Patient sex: F
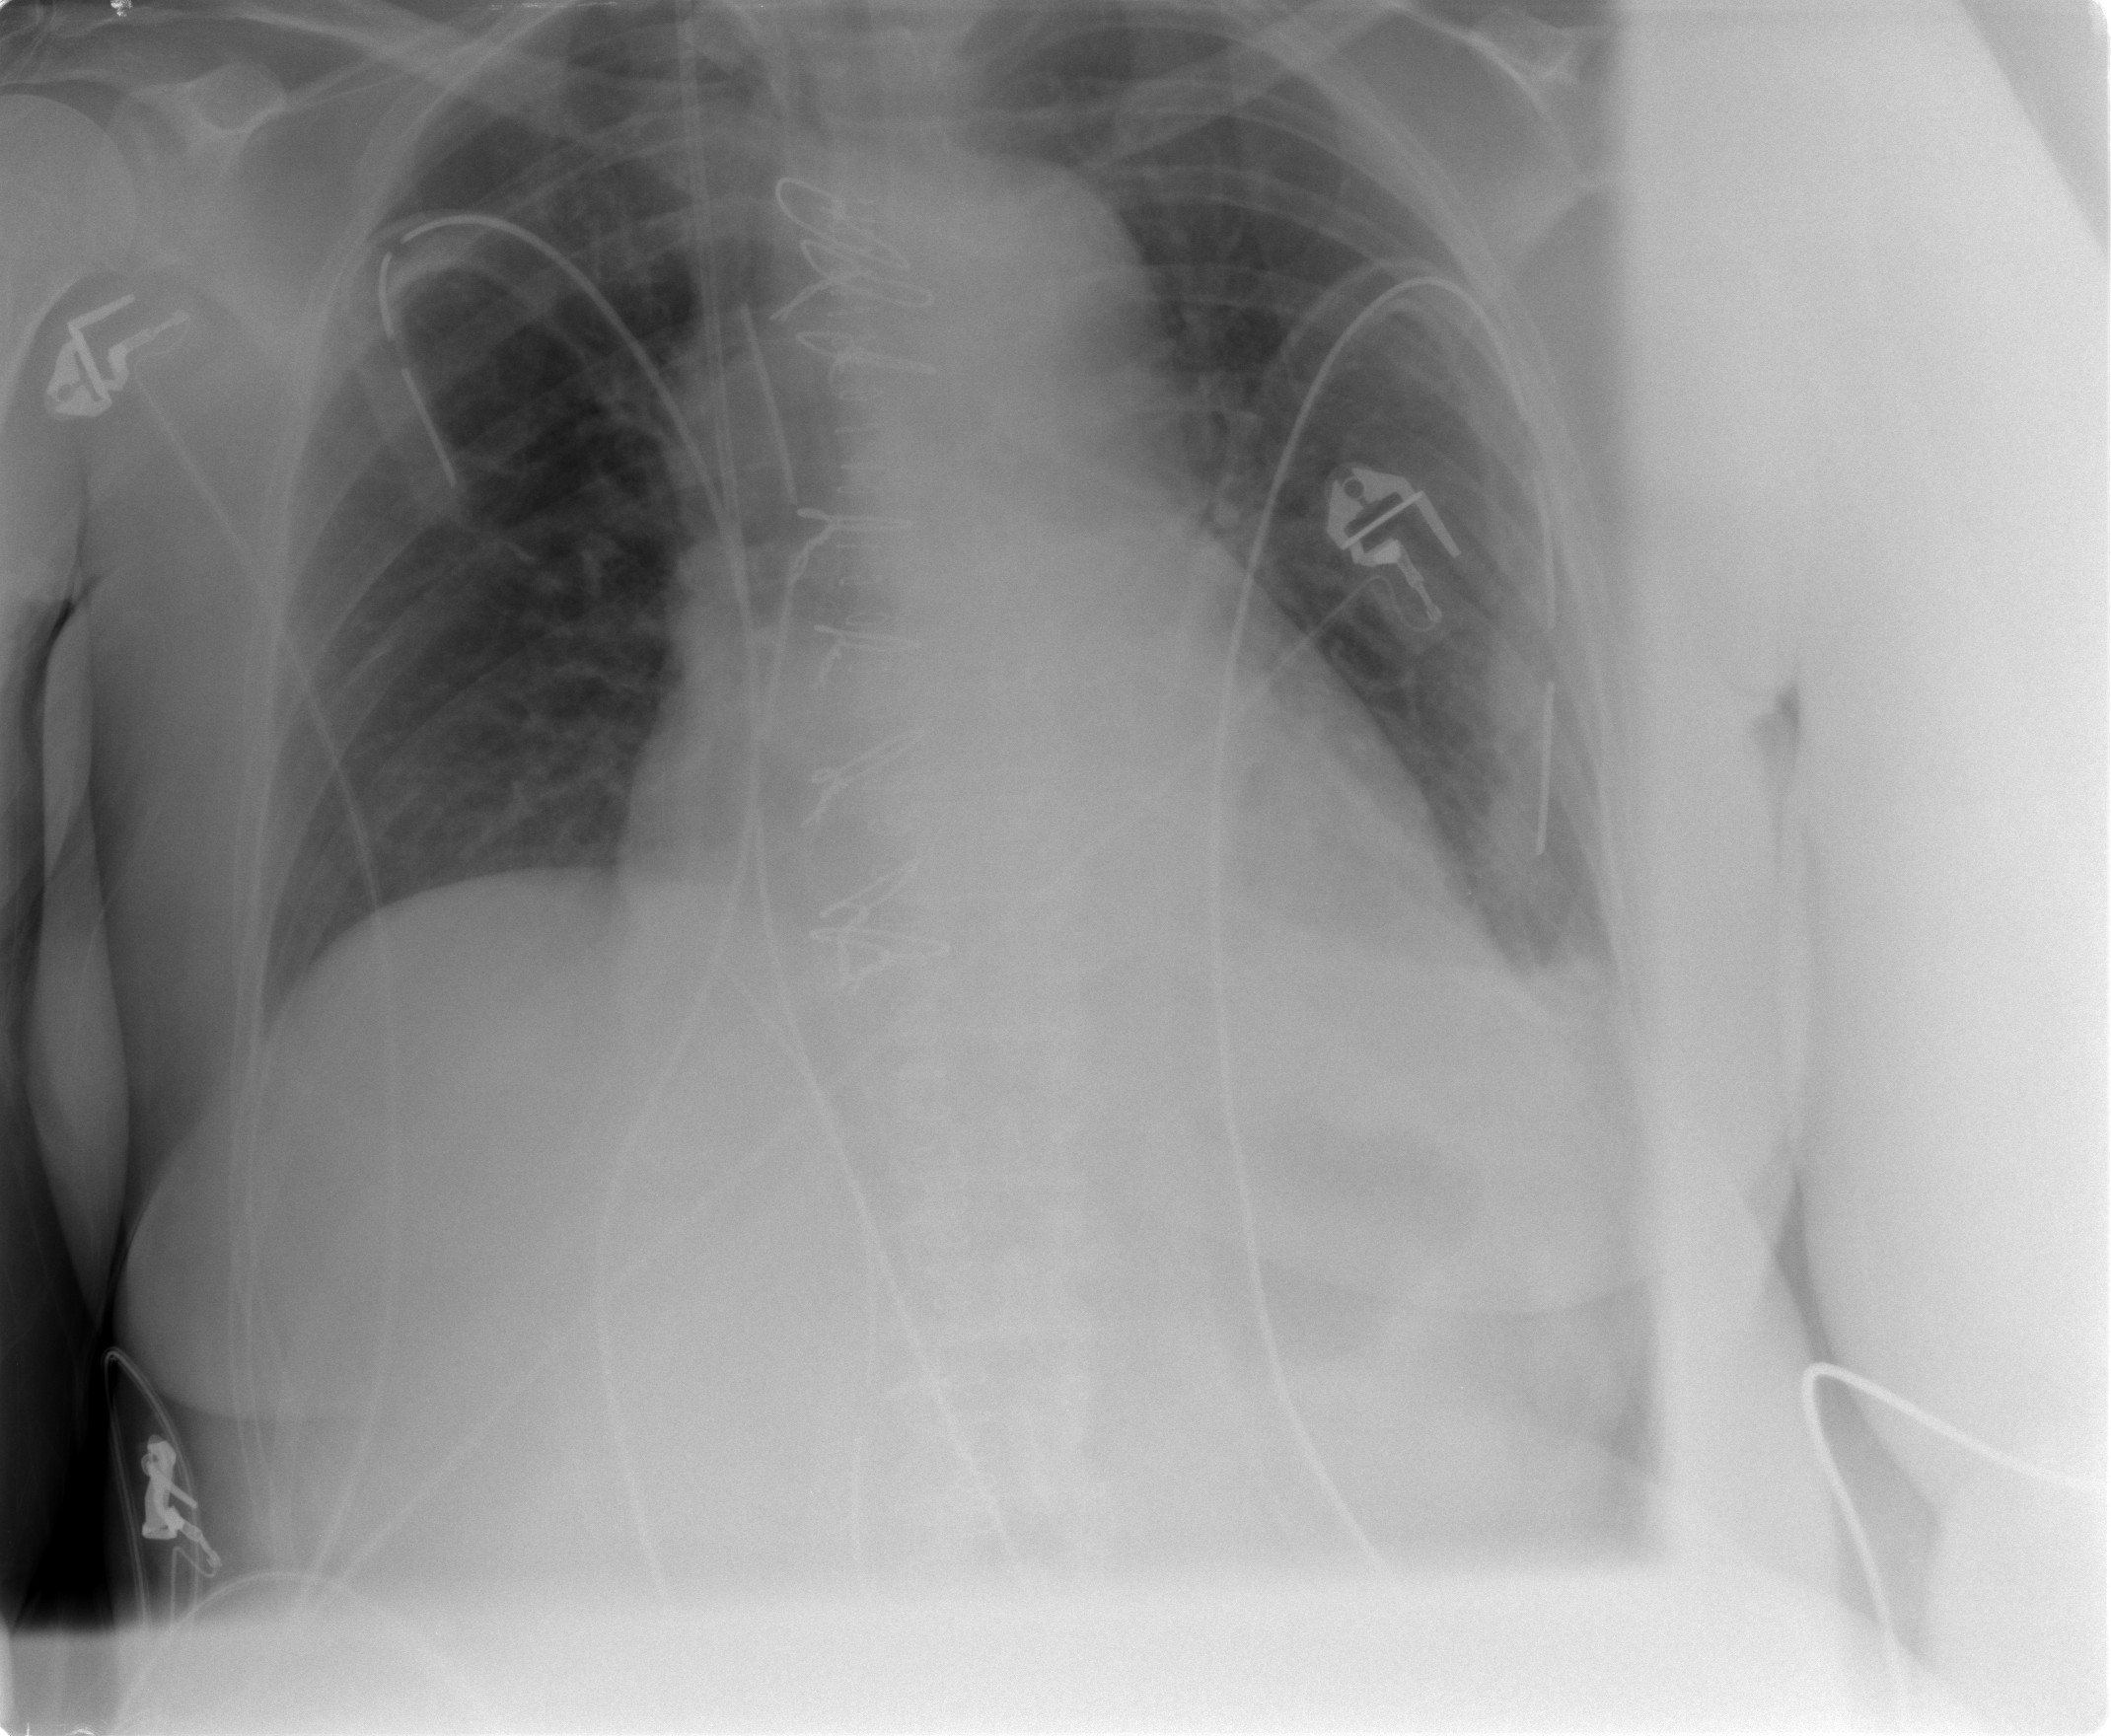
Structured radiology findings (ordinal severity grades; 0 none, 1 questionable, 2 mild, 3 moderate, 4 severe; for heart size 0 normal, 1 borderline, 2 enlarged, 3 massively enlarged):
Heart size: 1
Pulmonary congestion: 0
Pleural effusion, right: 0
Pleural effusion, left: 1
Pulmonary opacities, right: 0
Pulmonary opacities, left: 0
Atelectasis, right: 0
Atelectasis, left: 1